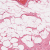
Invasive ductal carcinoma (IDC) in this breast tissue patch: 0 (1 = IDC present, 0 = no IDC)